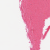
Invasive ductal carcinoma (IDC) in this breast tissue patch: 0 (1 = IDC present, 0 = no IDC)